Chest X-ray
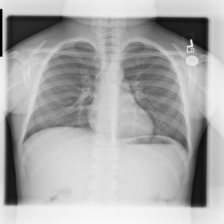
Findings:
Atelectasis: negative
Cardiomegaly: negative
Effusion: negative
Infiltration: negative
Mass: negative
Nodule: negative
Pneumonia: negative
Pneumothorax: negative
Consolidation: negative
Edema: negative
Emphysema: negative
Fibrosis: negative
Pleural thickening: negative
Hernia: negative